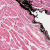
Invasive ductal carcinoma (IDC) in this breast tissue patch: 0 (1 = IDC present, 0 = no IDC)